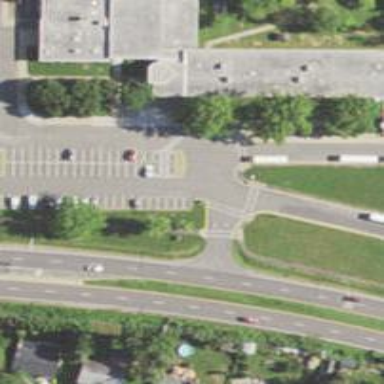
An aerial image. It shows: Asphalt service road.